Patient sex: M
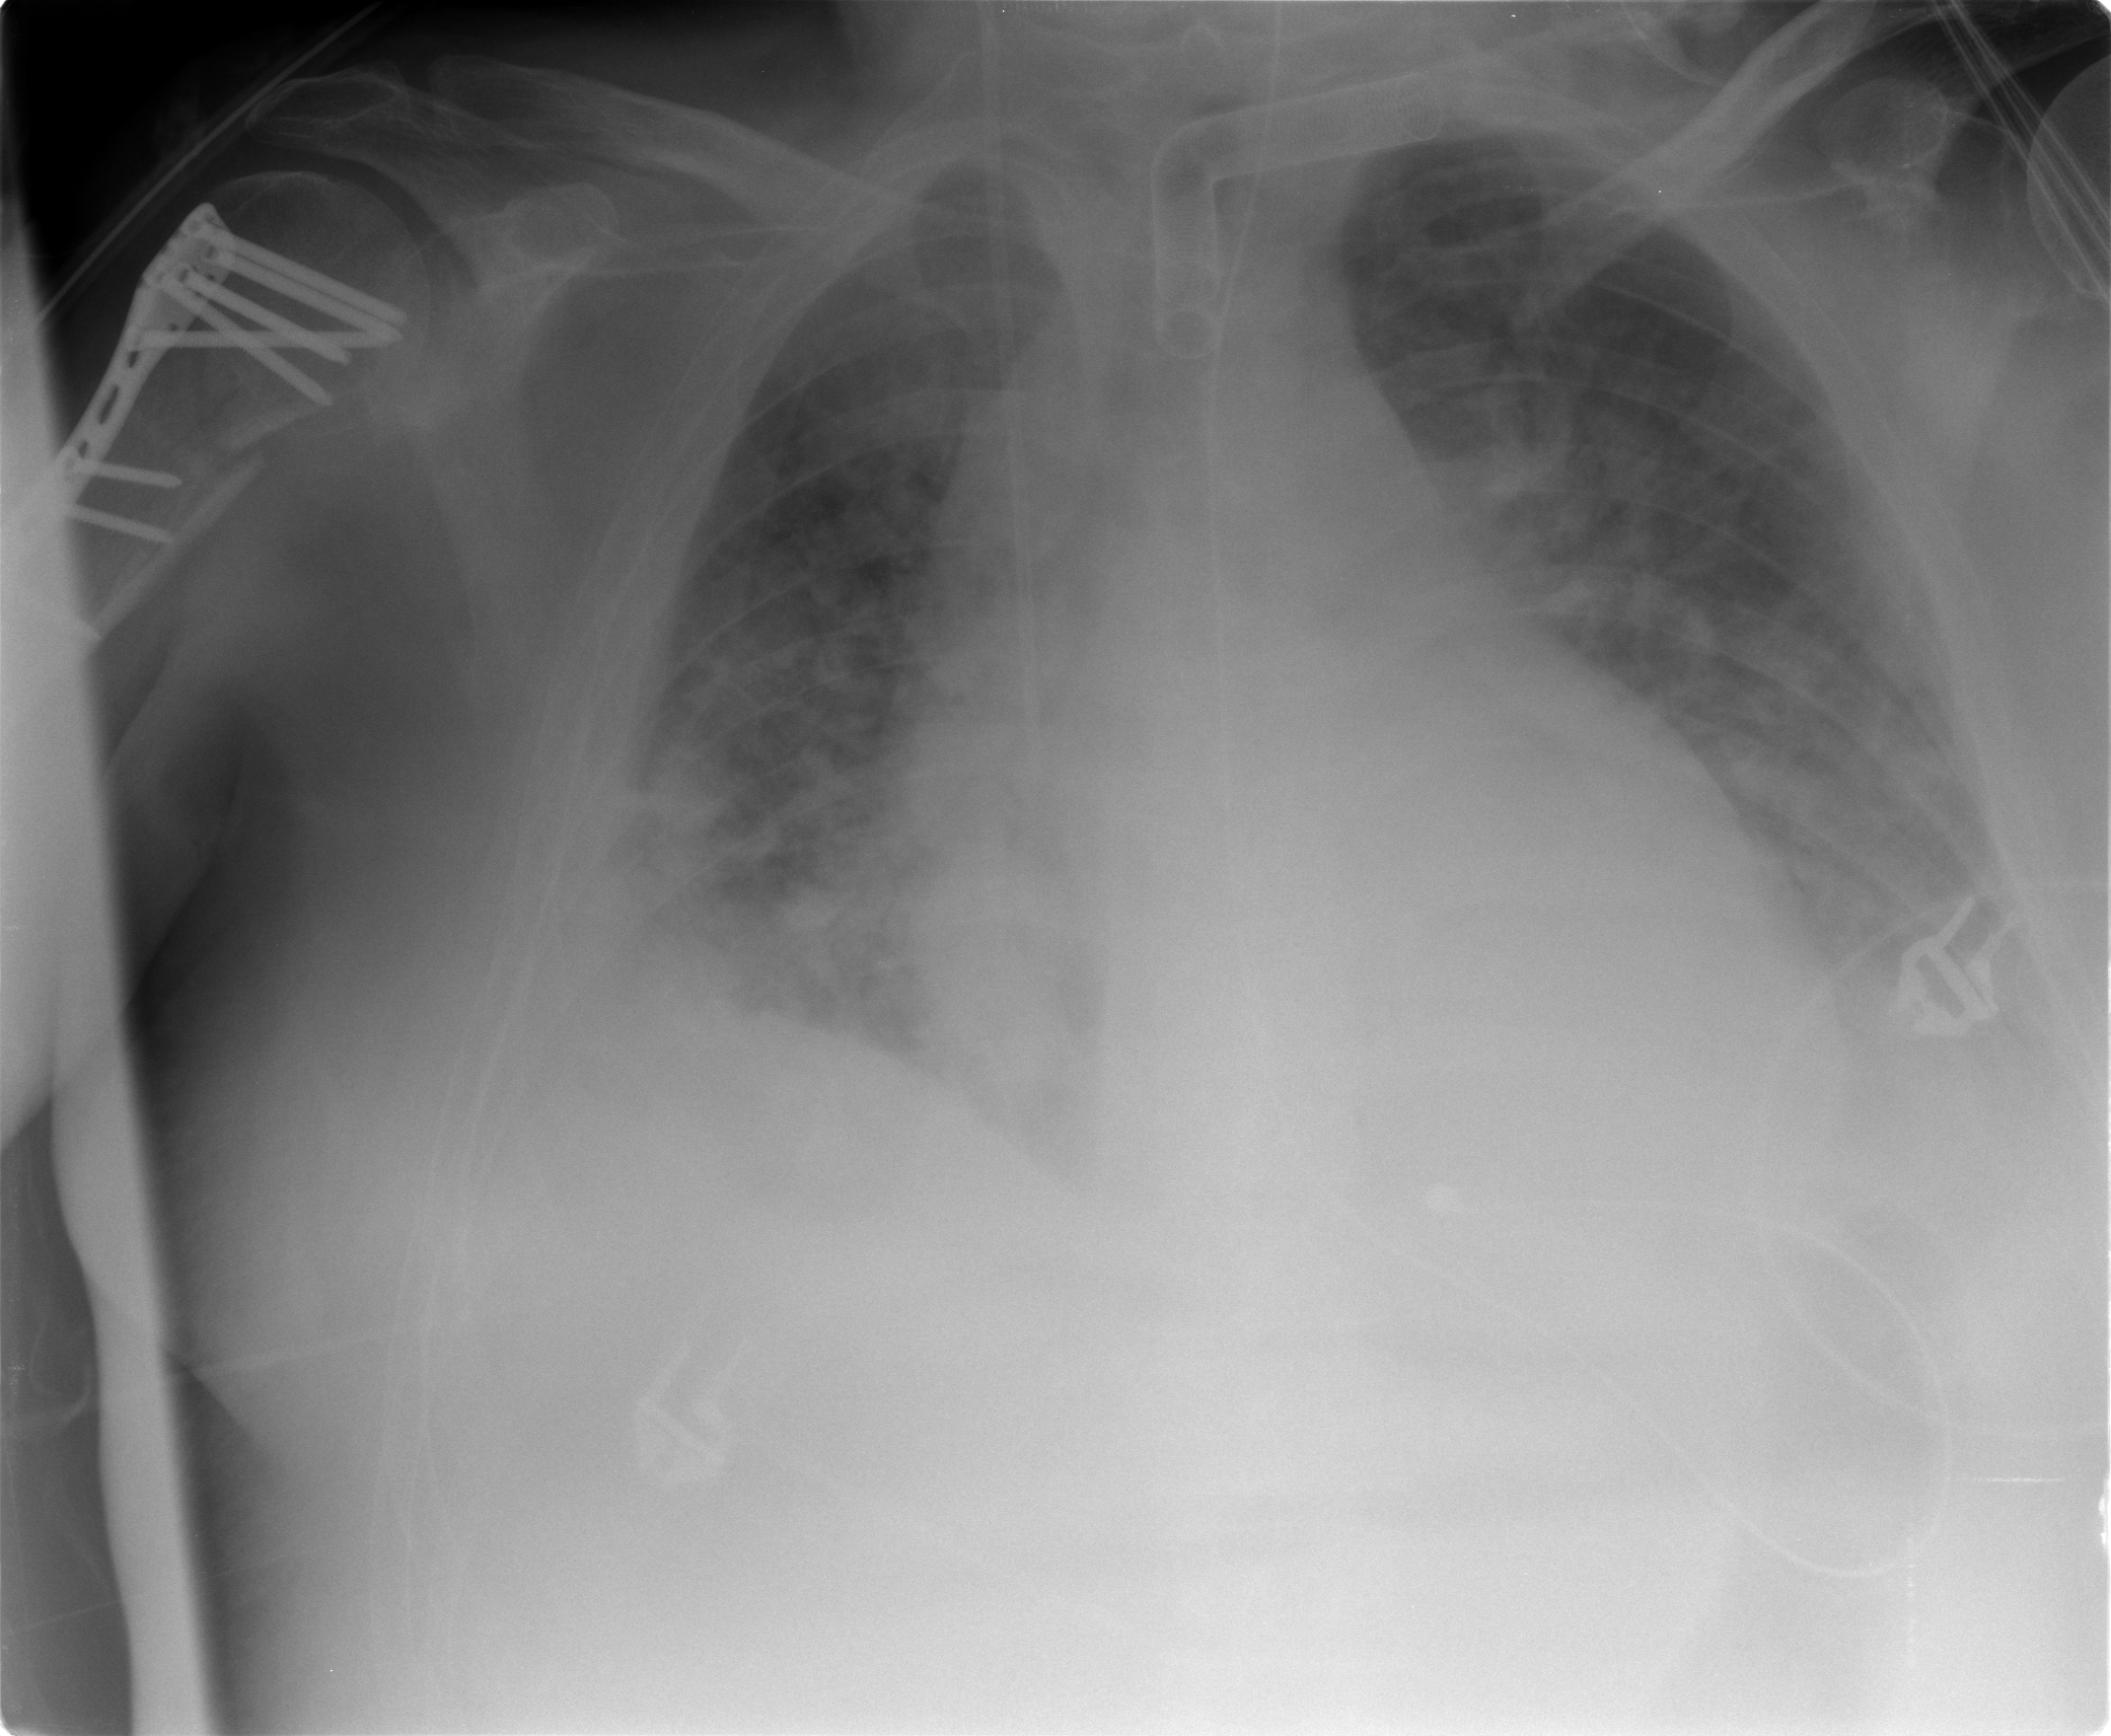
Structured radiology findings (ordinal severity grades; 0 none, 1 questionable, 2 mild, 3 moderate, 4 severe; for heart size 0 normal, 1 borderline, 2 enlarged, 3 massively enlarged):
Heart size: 3
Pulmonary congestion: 3
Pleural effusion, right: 2
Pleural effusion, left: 2
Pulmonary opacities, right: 2
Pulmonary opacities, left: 2
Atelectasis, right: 3
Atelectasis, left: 3